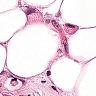
Metastatic tissue present: yes